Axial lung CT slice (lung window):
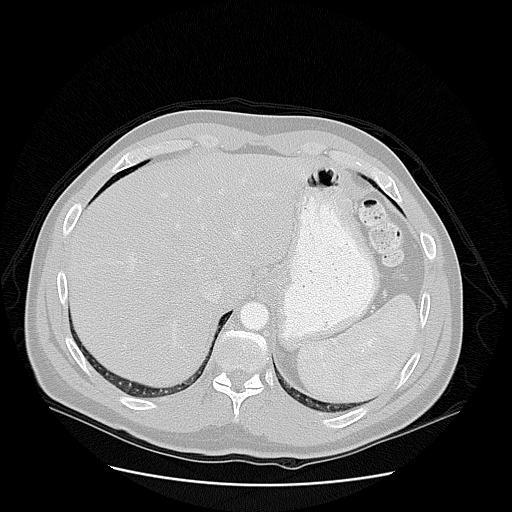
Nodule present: no